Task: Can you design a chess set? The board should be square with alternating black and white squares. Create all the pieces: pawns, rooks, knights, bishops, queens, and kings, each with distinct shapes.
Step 4830:
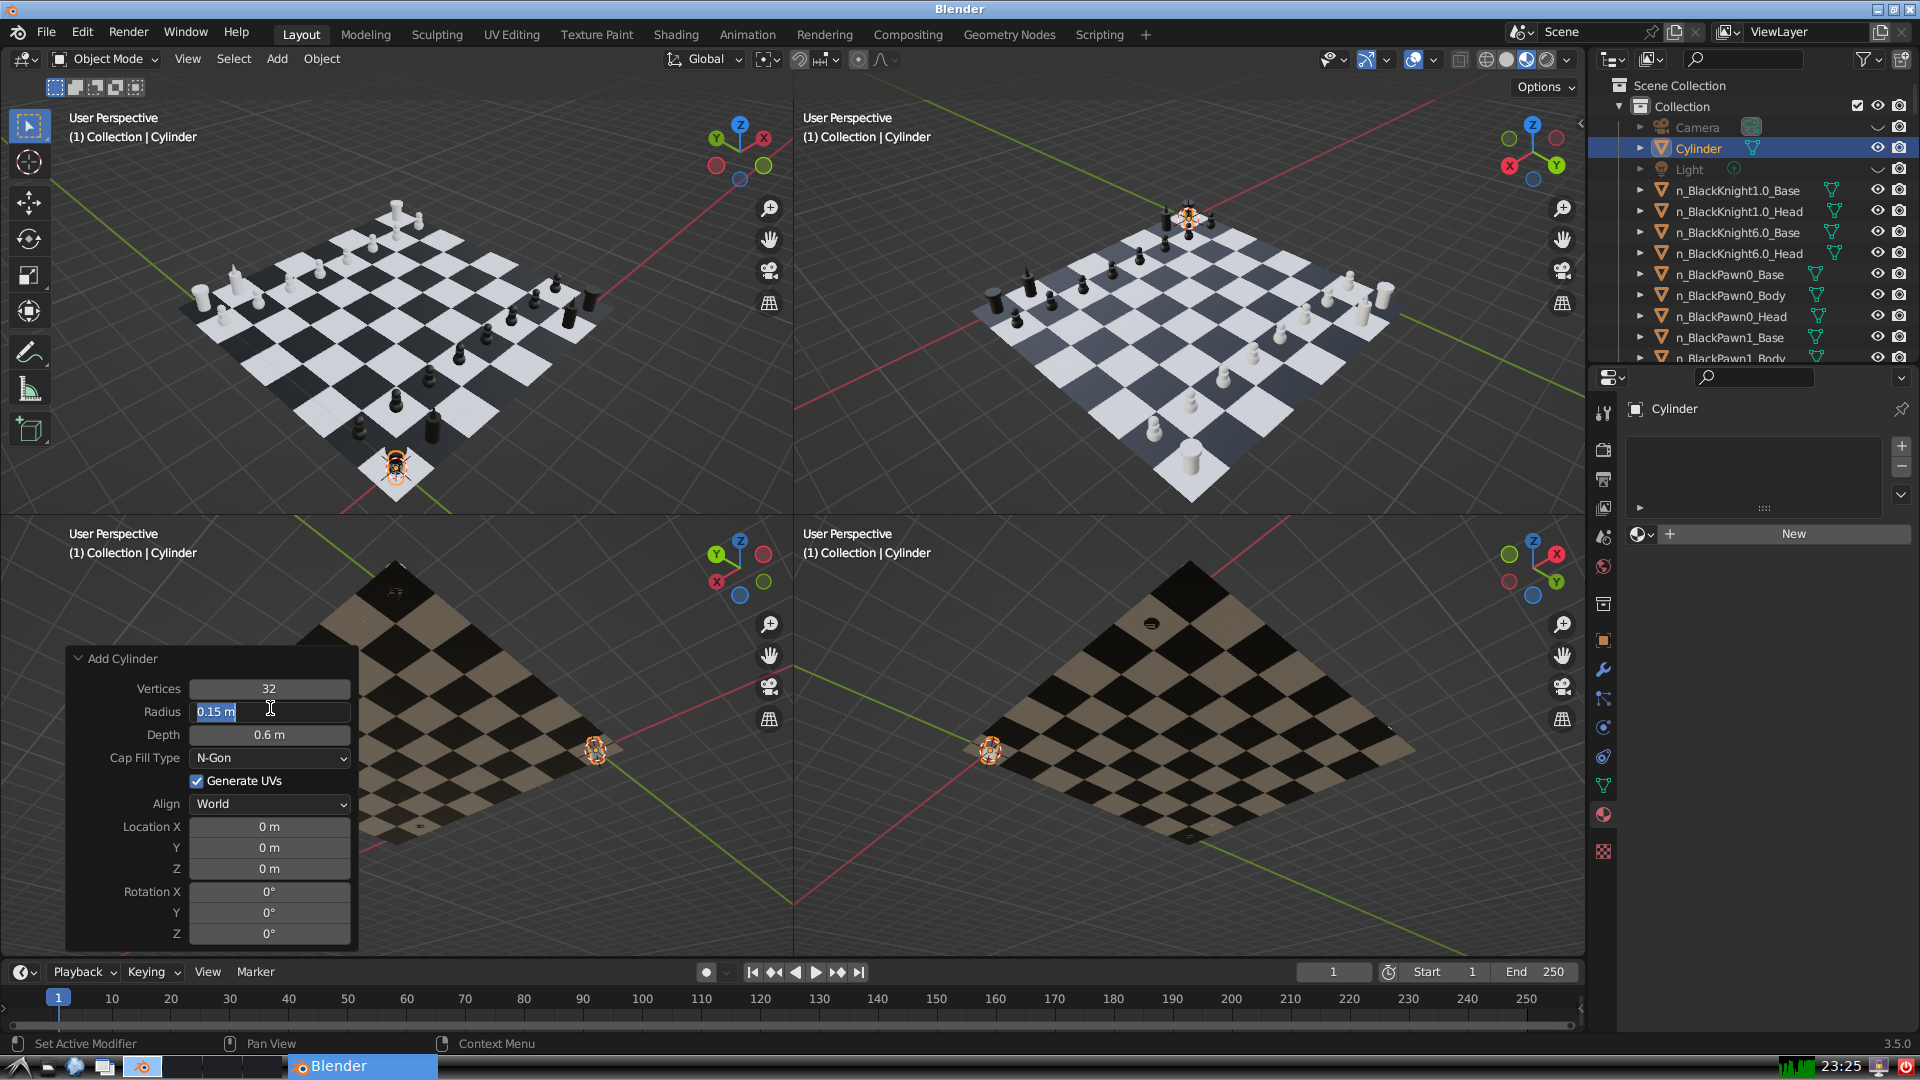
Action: input_text: 0.15